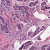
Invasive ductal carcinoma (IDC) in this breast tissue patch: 1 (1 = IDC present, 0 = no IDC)